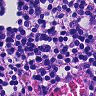
Metastatic tissue present: no